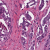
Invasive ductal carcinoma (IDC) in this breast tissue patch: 1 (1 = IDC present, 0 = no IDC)